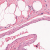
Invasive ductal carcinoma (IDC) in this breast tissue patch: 1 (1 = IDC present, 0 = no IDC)